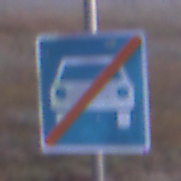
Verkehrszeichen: EndeKraftfahrstrasse
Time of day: SunriseSunset
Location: Outdoor (Nature)
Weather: Clear
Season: NotSpecified
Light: Natural